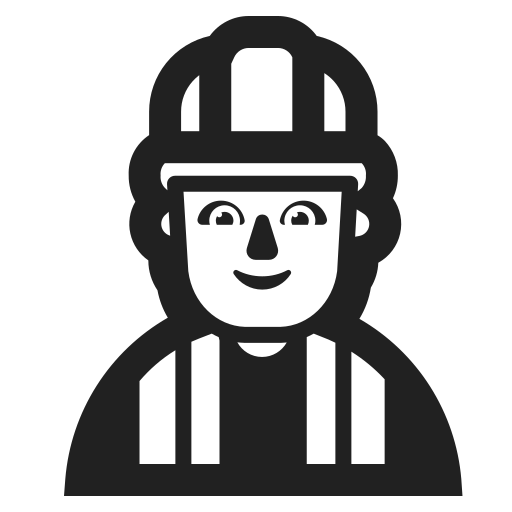
construction worker high contrast default